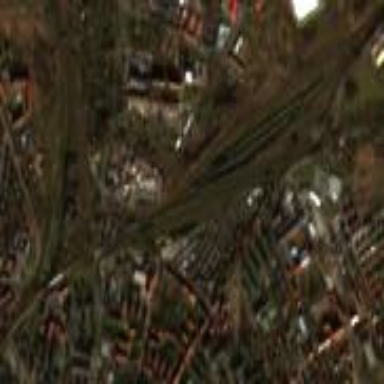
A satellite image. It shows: Railway area.